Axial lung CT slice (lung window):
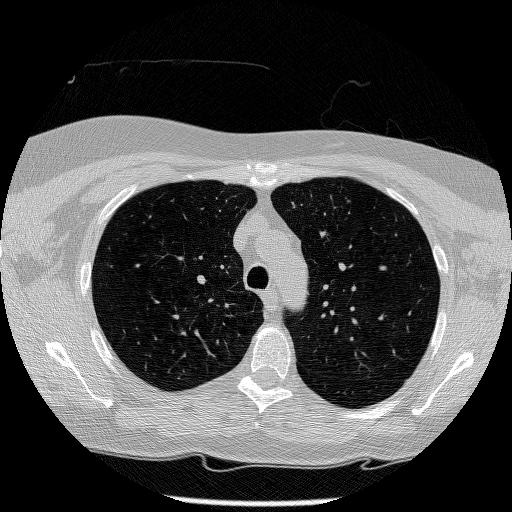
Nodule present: no